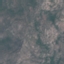
Label: HerbaceousVegetation